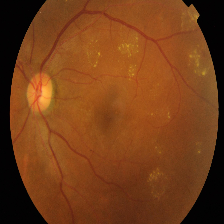
Diabetic retinopathy grade: Proliferative DR